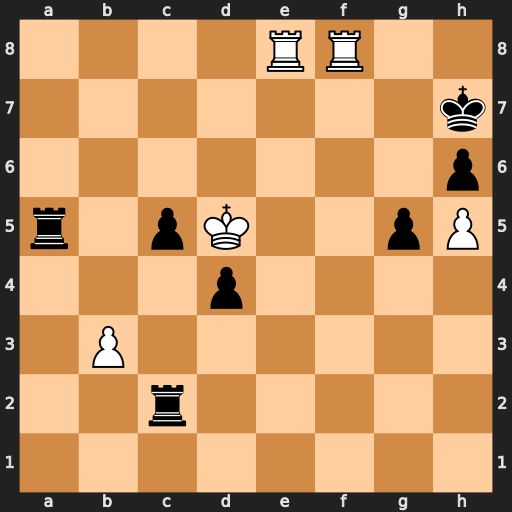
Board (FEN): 4RR2/7k/7p/r1pK2pP/3p4/1P6/2r5/8
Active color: w
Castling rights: -
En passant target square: g6
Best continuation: Re7#